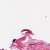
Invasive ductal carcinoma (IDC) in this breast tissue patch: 0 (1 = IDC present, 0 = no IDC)